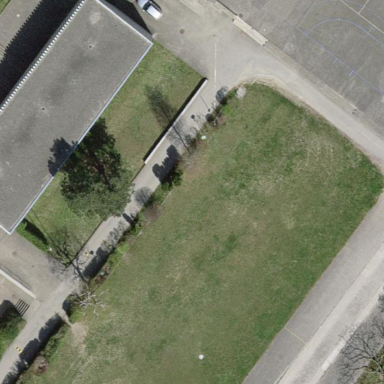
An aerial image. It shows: School building.